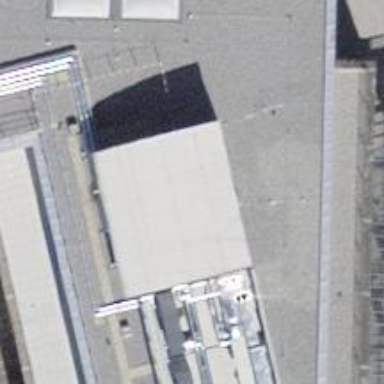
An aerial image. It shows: Industrial building.